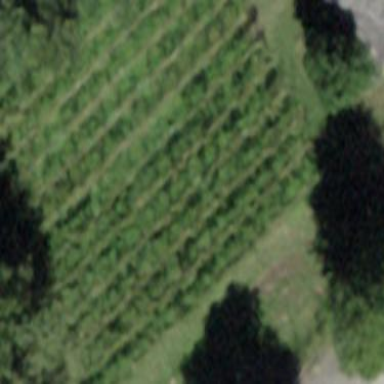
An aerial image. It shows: Vineyard with grape crops.